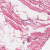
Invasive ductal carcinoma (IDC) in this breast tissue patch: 0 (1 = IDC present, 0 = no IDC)